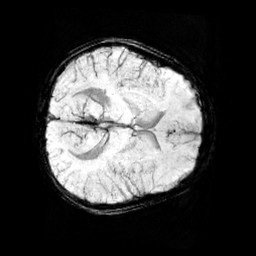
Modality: minIP
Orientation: axial
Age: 9
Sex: male
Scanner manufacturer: siemens
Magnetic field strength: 3 T
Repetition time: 0.027 s
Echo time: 0.02 s